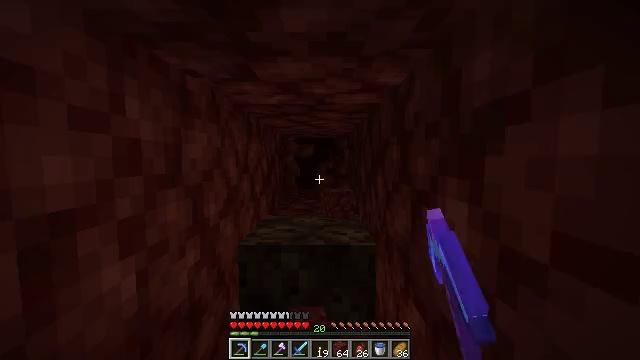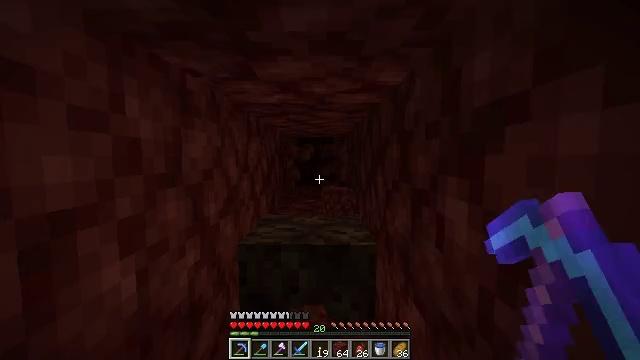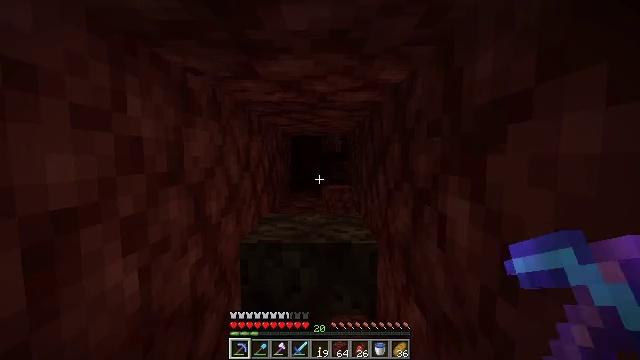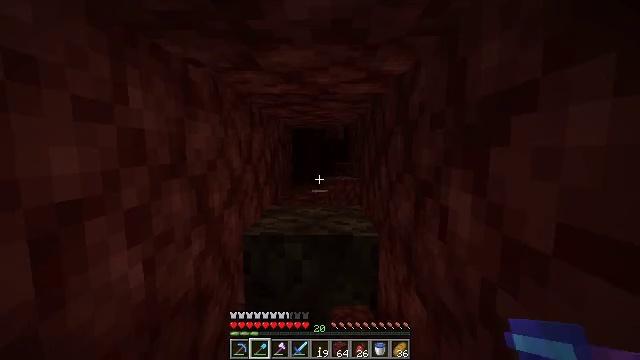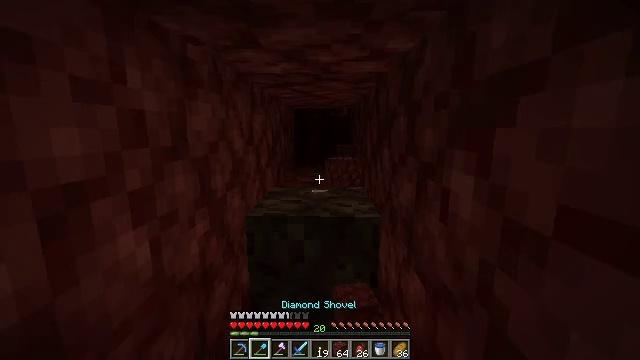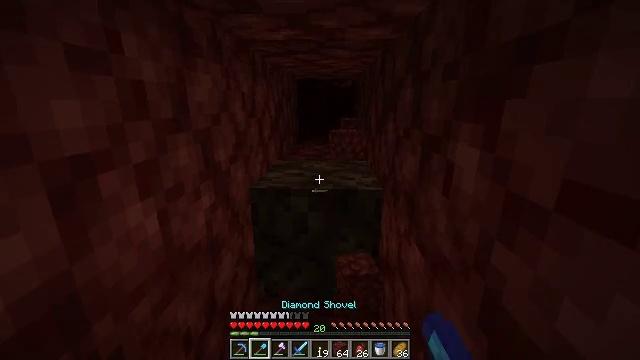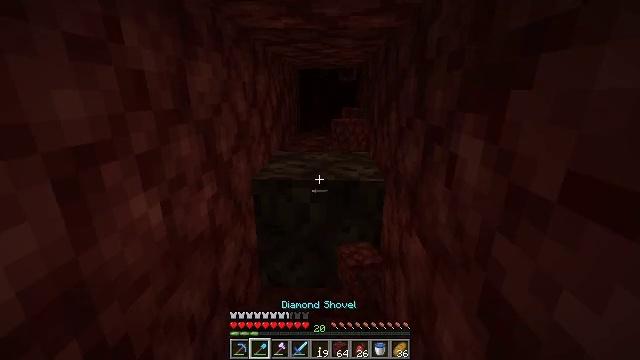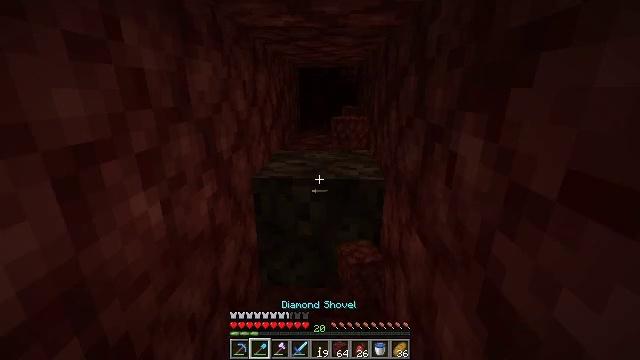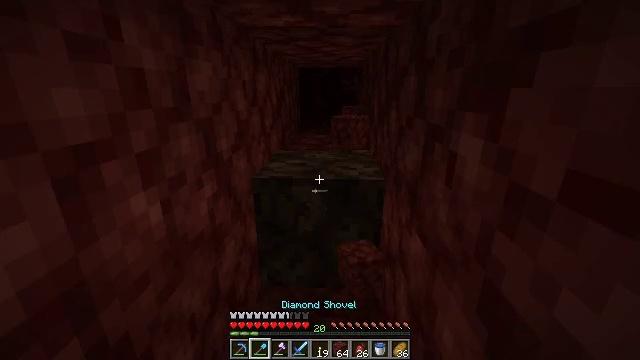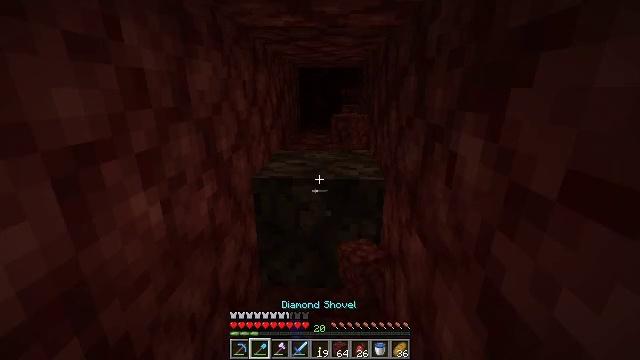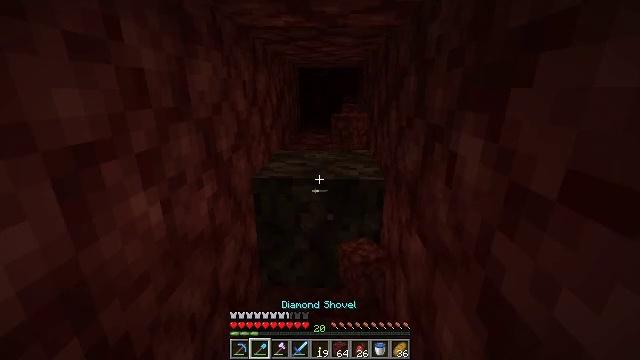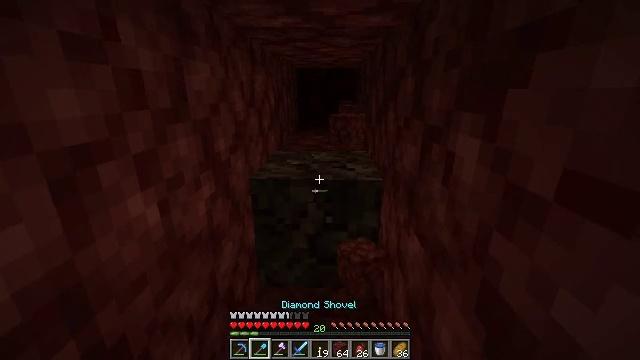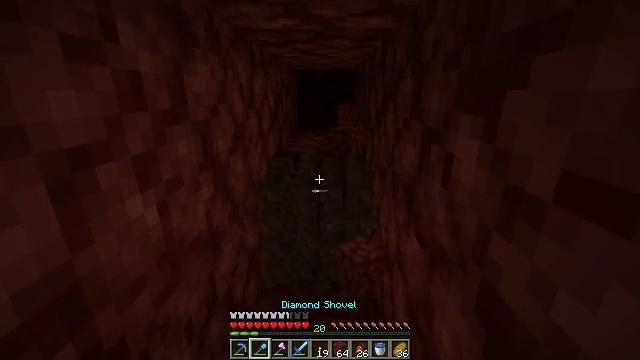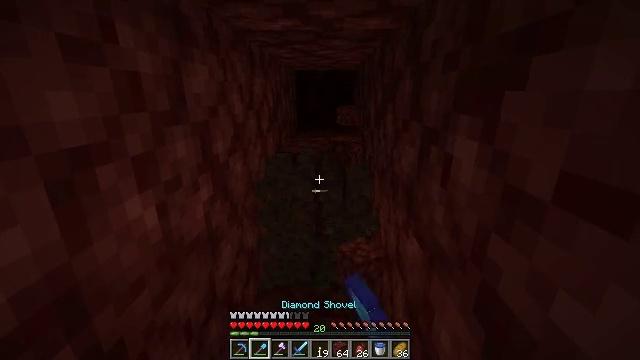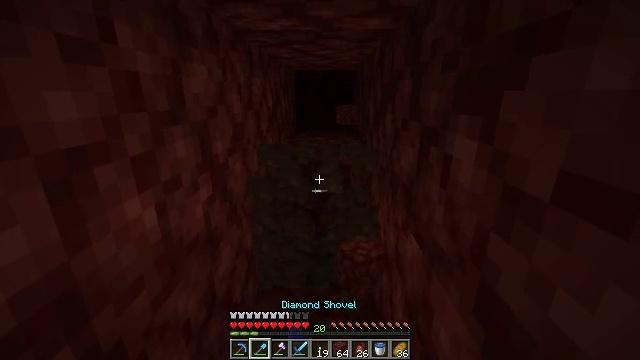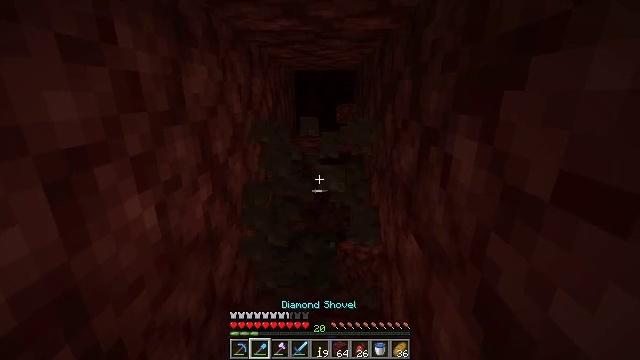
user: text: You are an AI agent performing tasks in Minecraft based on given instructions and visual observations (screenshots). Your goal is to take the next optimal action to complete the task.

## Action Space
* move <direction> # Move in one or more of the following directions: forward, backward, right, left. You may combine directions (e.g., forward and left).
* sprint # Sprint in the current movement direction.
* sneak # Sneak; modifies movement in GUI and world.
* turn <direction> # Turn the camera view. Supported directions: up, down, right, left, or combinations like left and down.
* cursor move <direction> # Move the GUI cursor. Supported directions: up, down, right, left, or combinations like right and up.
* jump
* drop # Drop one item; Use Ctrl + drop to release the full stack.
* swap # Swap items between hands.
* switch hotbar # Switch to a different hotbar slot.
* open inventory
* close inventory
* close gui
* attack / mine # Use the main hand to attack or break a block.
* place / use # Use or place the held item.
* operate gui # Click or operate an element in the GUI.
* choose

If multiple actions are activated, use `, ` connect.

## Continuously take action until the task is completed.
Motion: motion action
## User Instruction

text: Dig soul sand to use for potions.
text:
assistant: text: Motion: attack / mine
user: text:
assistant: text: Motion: attack / mine
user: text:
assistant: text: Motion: turn down, attack / mine, switch to hotbar 2
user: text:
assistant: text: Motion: turn down, attack / mine, switch to hotbar 2
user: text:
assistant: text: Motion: turn down, switch to hotbar 2
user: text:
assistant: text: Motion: turn down
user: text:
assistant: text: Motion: attack / mine
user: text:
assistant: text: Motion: attack / mine
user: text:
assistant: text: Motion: attack / mine
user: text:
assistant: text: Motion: attack / mine
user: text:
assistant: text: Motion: attack / mine
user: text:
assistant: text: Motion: attack / mine
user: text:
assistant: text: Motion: attack / mine
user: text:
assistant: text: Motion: attack / mine
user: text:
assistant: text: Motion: attack / mine
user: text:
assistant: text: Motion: attack / mine
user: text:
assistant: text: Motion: attack / mine